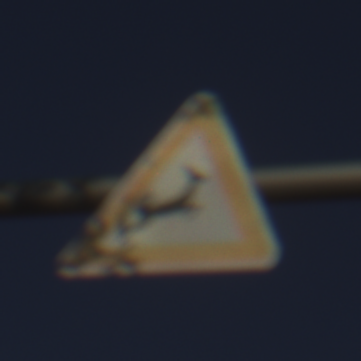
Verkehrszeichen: WildwechselLinks
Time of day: MorningAfternoon
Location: Outdoor (RoadRail)
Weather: PartlyCloudy
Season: NotSpecified
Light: Natural